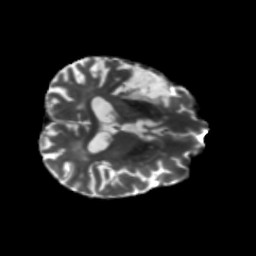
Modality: T2w
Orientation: axial
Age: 58
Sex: male
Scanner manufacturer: siemens
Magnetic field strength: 3 T
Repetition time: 5.47 s
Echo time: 0.0854 s